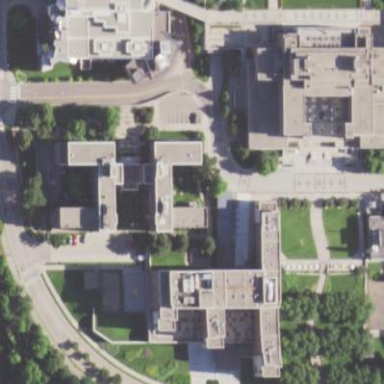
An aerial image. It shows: View of university building.